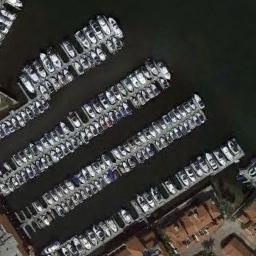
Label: harbor